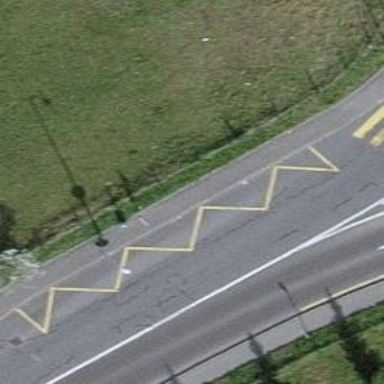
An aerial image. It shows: Bus stop along the road.